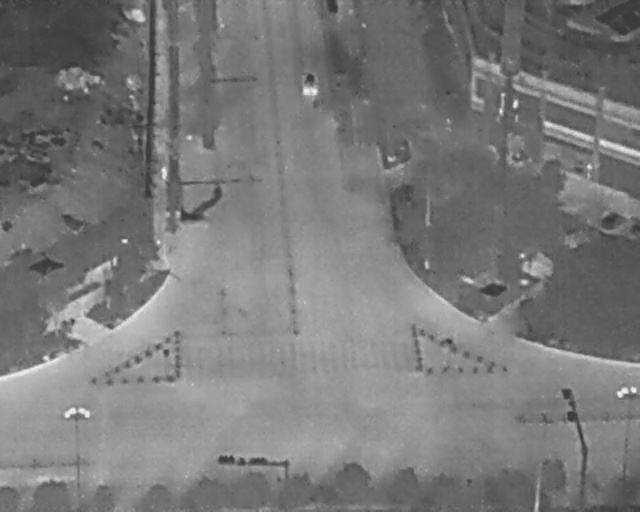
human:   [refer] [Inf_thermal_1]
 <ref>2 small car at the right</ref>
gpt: <box>[[93, 41, 97, 44, 48], [97, 43, 100, 45, 2]]</box>

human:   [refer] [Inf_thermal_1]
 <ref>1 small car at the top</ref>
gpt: <box>[[46, 14, 50, 18, 2]]</box>